Aerial crown-view tile of a tropical tree (Barro Colorado Island, Panama), acquired 20240716:
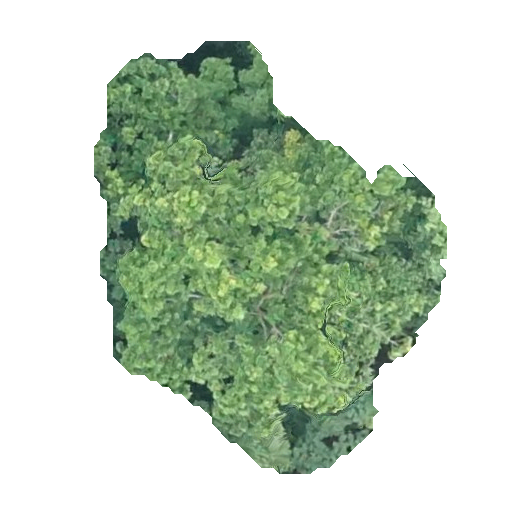
Species: Anacardium excelsum
GBIF accepted scientific name: Anacardium excelsum
Crown area: 158.888 m²